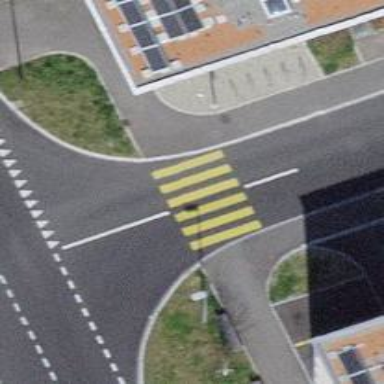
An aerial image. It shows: Uncontrolled zebra crossing with zebra markings.